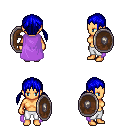
a pixel art fantasy rpg character, female body template, human, tanned skin, lavender cape, white pants, blue twin-tailed hairstyle, shield, four views (front, back, left, right), 2x2 character sprite sheet, small pixel art, hard edges, no anti-aliasing